Question: So I am using this code to resize an image on the fly and create a copy of it.
'''
function ak_img_resize($target, $newcopy, $w, $h, $ext) {
list($w_orig, $h_orig) = getimagesize($target);
$scale_ratio = $w_orig / $h_orig;
if (($w / $h) > $scale_ratio) {
$w = $h * $scale_ratio;
} else {
$h = $w / $scale_ratio;
}
$img = "";
$ext = strtolower($ext);
if ($ext == "gif"){
$img = imagecreatefromgif($target);
} else if($ext =="png"){
$img = imagecreatefrompng($target);
} else {
$img = imagecreatefromjpeg($target);
}
$tci = imagecreatetruecolor($w, $h);
// imagecopyresampled(dst_img, src_img, dst_x, dst_y, src_x, src_y, dst_w, dst_h, src_w, src_h)
imagecopyresampled($tci, $img, 0, 0, 0, 0, $w, $h, $w_orig, $h_orig);
imagejpeg($tci, $newcopy, 80);
}
'''
But what I don't like is it gives a default background. How could I change this background to something like, ?
Here it is:

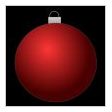
Answer: After you initialize '$tci', you can use <URL> to fill the image with white:
'''
$white = imagecolorallocate($tci, 255, 255, 255);
imagefill($tci, 0, 0, $white);
'''
Note: this will only work if the source image uses transparent pixels.